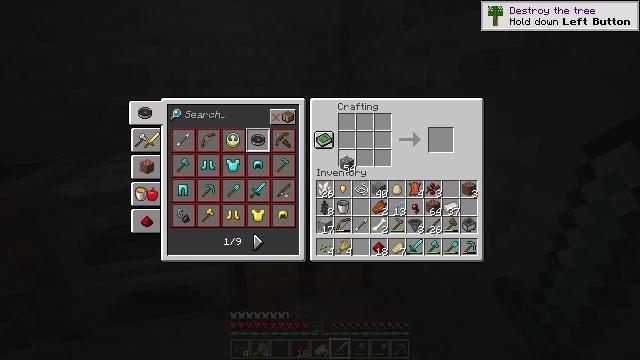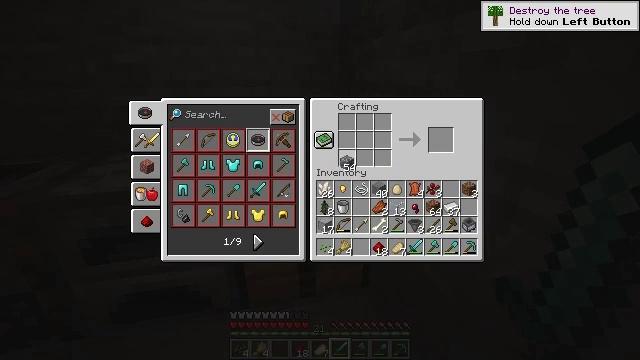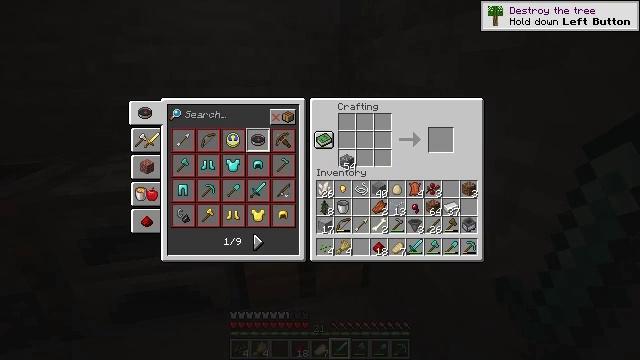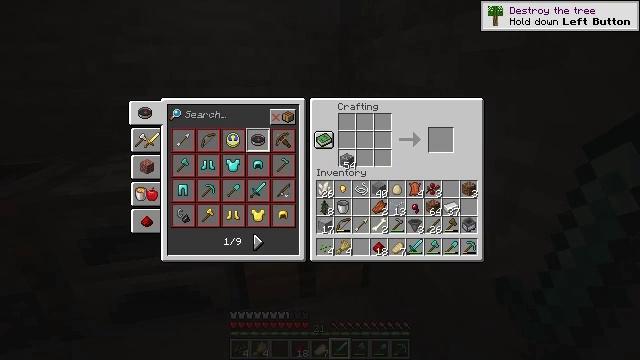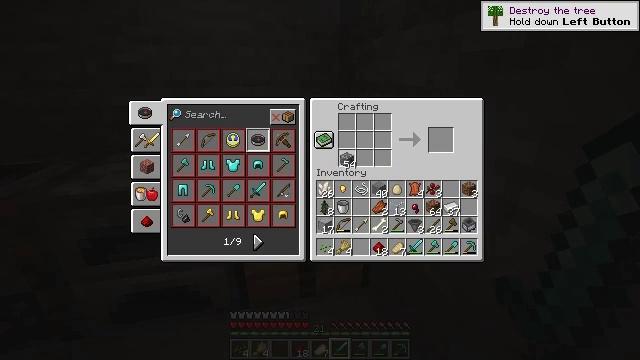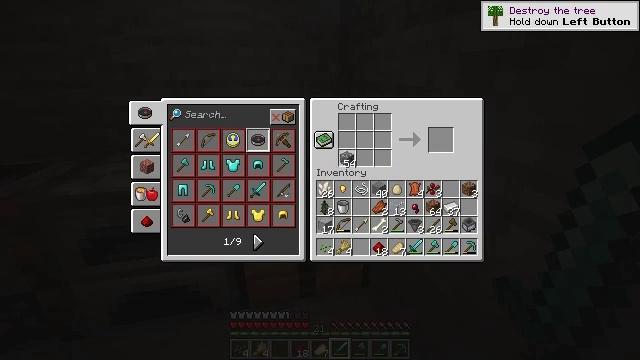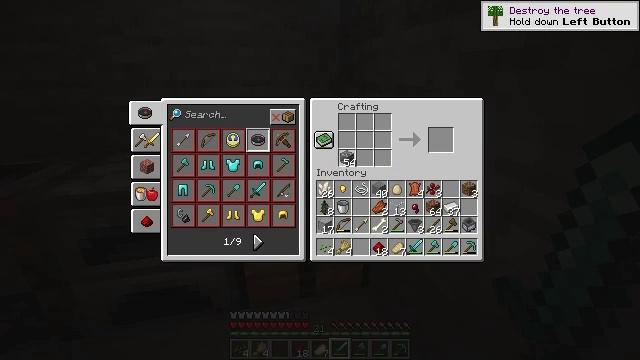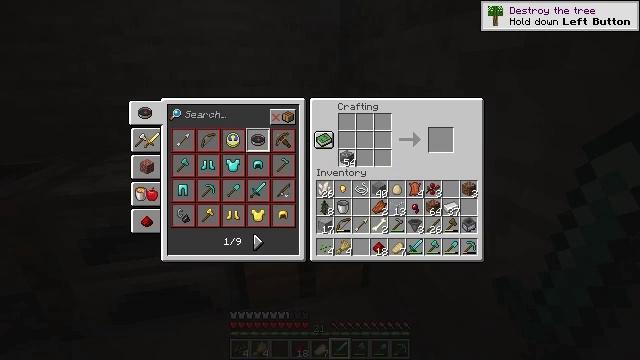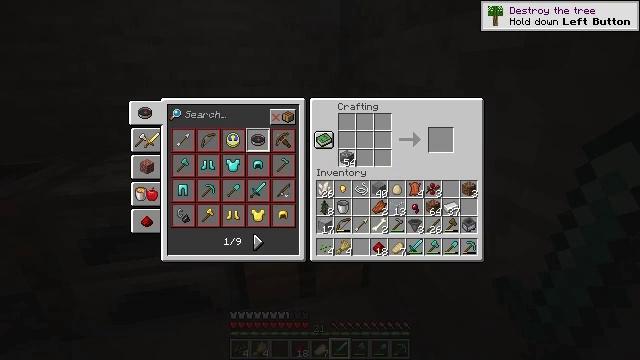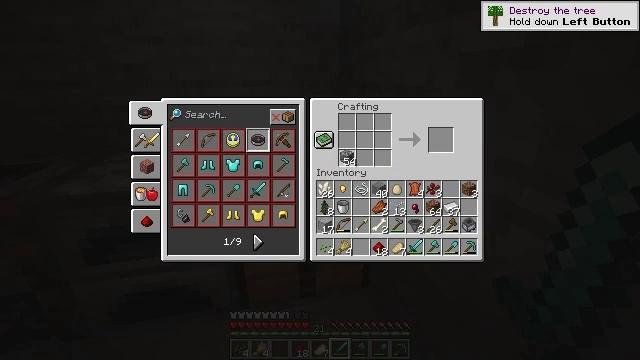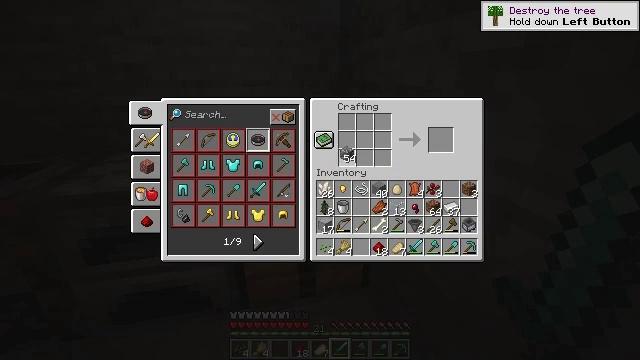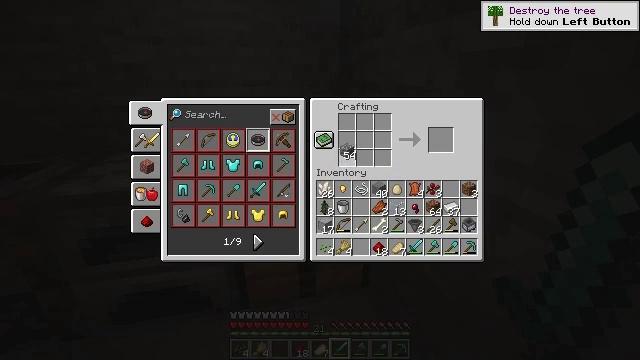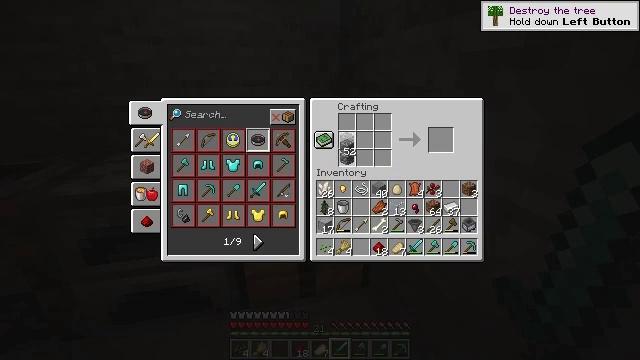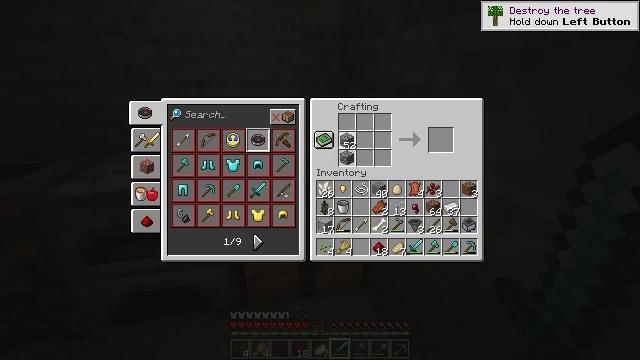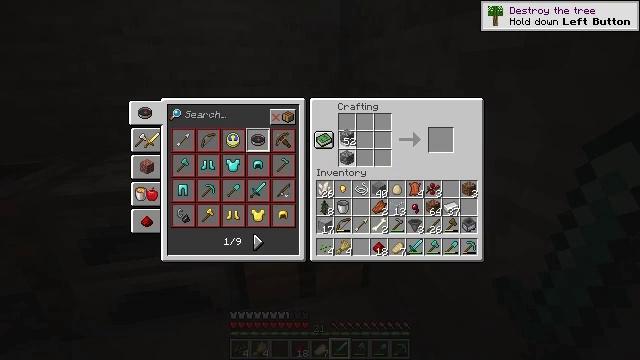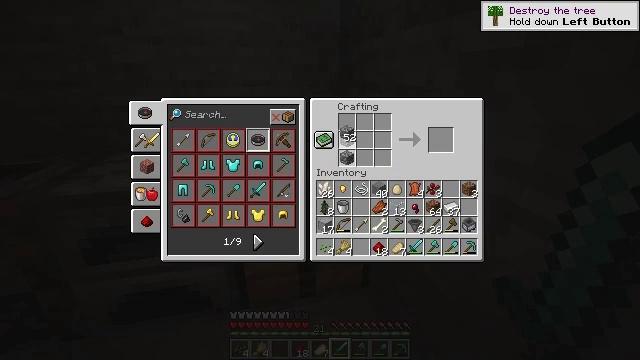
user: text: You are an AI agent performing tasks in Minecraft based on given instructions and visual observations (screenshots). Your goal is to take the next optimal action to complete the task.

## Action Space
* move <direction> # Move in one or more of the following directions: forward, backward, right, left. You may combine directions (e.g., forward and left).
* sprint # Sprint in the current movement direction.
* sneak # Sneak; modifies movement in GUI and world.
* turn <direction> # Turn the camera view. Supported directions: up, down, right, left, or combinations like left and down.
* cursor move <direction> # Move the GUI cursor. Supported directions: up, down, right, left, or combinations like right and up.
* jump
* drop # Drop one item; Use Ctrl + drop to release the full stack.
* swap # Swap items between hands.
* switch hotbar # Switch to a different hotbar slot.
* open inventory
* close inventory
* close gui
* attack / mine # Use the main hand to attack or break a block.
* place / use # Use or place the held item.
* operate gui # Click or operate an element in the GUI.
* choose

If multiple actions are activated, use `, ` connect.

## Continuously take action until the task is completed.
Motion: motion action
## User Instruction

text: Interact with the crafting table to make a dispenser.
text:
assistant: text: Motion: no_op
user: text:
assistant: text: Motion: no_op
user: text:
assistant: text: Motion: no_op
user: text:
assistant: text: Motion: no_op
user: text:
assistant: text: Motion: no_op
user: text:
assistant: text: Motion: no_op
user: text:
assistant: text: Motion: use / place
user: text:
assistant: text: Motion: use / place
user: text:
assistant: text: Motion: use / place
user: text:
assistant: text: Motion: use / place
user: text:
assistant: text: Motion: use / place
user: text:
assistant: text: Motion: use / place
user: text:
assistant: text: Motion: use / place
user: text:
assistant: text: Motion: use / place
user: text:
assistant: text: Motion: use / place
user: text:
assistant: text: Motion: use / place
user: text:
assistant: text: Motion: use / place
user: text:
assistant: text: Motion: use / place
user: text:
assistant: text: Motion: use / place
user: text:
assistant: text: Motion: use / place
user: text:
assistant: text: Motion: use / place
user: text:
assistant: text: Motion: use / place
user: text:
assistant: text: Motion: use / place
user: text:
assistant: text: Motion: use / place
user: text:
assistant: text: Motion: use / place
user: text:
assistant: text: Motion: use / place
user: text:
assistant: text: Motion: use / place
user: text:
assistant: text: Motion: use / place
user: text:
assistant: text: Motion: use / place
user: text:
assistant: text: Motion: use / place